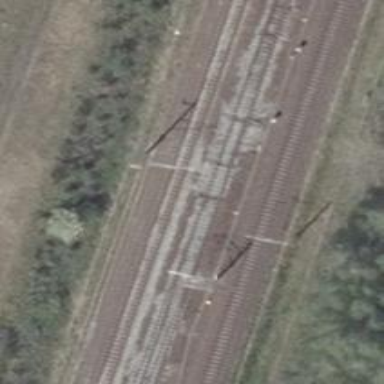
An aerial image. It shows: Railway switch with turnout to the right.